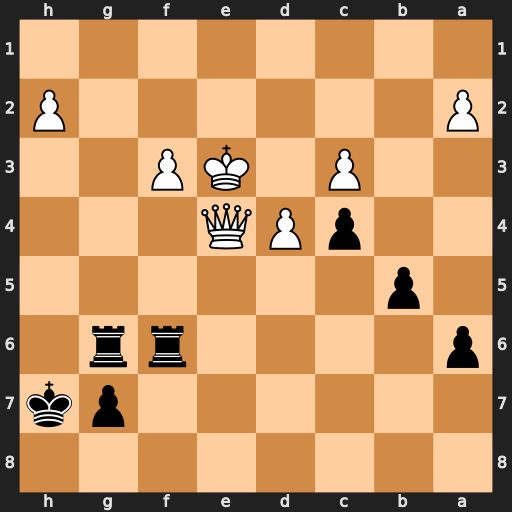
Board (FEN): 8/6pk/p4rr1/1p6/2pPQ3/2P1KP2/P6P/8
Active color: b
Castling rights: -
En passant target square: -
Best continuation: Re6 d5 Rxe4+